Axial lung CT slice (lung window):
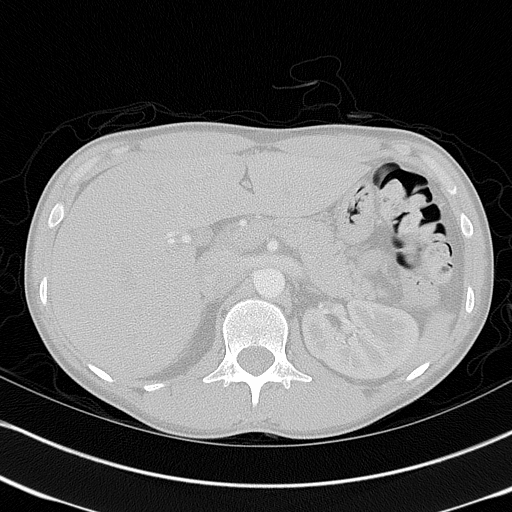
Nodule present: no